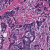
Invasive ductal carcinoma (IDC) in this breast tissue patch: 1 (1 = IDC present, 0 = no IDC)